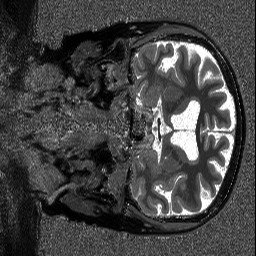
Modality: T1map
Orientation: coronal
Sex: female